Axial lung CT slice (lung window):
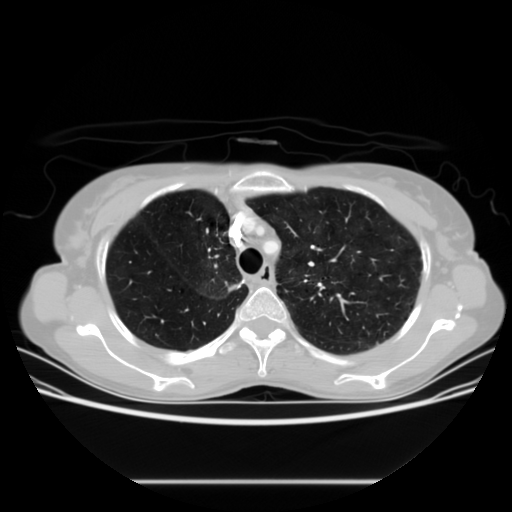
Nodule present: no